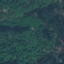
Label: Forest